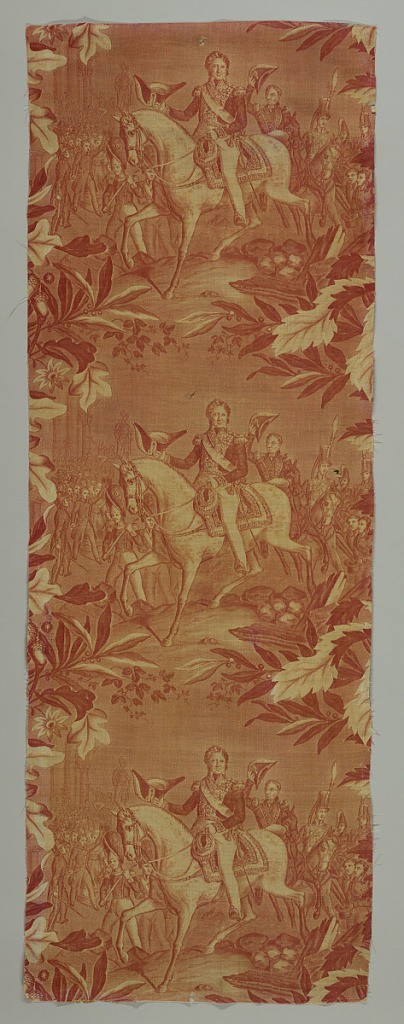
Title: Textile
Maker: Nicholas Koechlin
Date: ca. 1830
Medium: cotton Technique: printed by engraved copper plate on plain weave
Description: A single vignette repeated vertically: "Arrivee de Louis Philippe a la Chambre des Deputes." Louis Philippe on horseback surrounded by officials and other spectators. Printed in red on white.